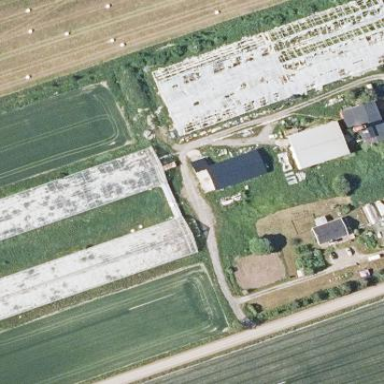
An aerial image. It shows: Farmyard area.